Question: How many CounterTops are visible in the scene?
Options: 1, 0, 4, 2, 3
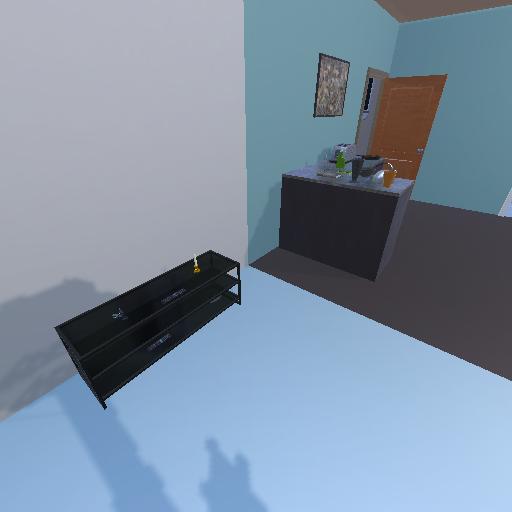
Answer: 1